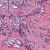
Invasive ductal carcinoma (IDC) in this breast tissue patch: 1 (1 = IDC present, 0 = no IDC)